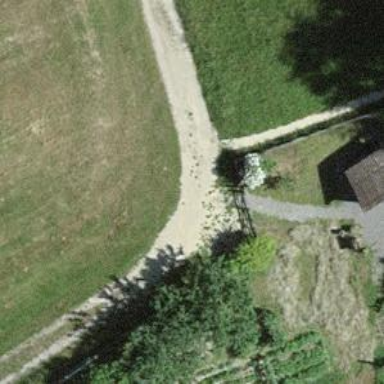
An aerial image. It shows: Dirt path.